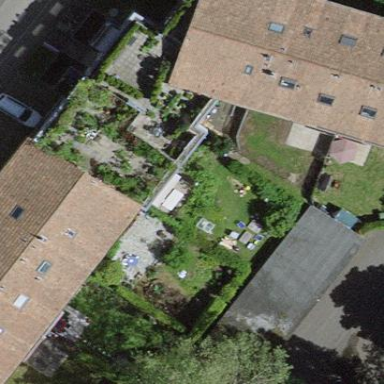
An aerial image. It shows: Group of garages.